Question:
The aim is to find the circularity between value in column c and all values obtained from updated "firstvalue" variable which are comma separated and stored in column "M".
'''
Sub circular()
Dim rng As Range, rng2 As Range, firstvalue As String, secondvalue As String
Set sh = ThisWorkbook.Worksheets("Sheet1")
lr = sh.Range("C" & Rows.Count).End(xlUp).Row
For Each rng In sh.Range("C5:C" & lr) 'iterating over each cell in column "c" from C5 till lastrow "lr".
firstvalue = rng.Offset(0, 10).value 'Corresponding cell value which is comma seperated in column
"M" i:e after 10 columns from "C".
Dim n As Variant
For Each n In Split(firstvalue, ",") 'Looping through each value obtained from split function.
Set rng2 = sh.Range("C5:C" & lr).Find(Trim(n), LookIn:=xlValues) 'Finding that split value again
in column "C".
If Not rng2 Is Nothing Then 'if exists in column c then get.
secondvalue = rng2.Offset(0, 10).value 'corresponding cell values.
firstvalue = firstvalue & "," & secondvalue 'now first value is concatnated
with initial firstvalue
End If
Next n
MsgBox firstvalue
'Now i want to itterate over updated "firstvalue" in split function and this goes on in circular
fashion until rng value exists in firstvalue.
Next rng 'then change next rng and continue the above whole process for this value and so on.
End Sub
'''
This code is working for initial firstvalue, can any one suggest any method to iterate over updated first value.
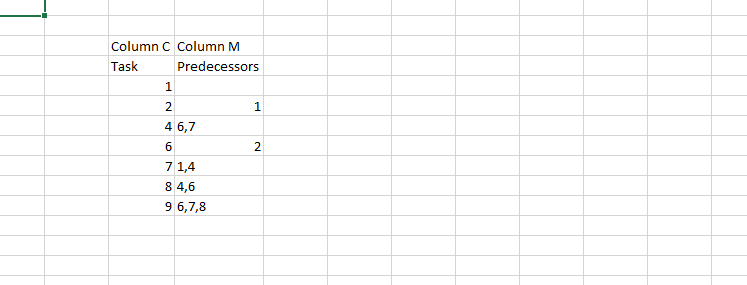
Answer: I'm not sure if I understand your goal exactly, but this code should find all predecessors for each task:
'''
Sub circular()
Dim sh As Worksheet
Dim rTask As Range
Dim oCell As Range
Dim oFound As Range
Dim lr As Long, j As Long
Dim aPredecessors As Variant
Dim sCurTask As String
Dim secondValue As String
Set sh = ThisWorkbook.Worksheets("Sheet1")
lr = sh.Range("C" & Rows.Count).End(xlUp).Row
Set rTask = sh.Range("C5:C" & lr)
For Each oCell In rTask
sCurTask = Trim(oCell.Text)
aPredecessors = getPredecessors(Trim(oCell.Offset(0, 10).Text))
j = LBound(aPredecessors)
Do Until j > UBound(aPredecessors)
secondValue = aPredecessors(j)
If sCurTask = secondValue Then
ReDim Preserve aPredecessors(j)
Debug.Print "Task '" & sCurTask & "': Cyclic link '" & secondValue & "' for '" & Join(aPredecessors, ",") & "'!"
aPredecessors(j) = aPredecessors(j) & " !!!"
Else
If secondValue <> vbNullString Then
Set oFound = rTask.Find(secondValue, LookIn:=xlValues)
If oFound Is Nothing Then
ReDim Preserve aPredecessors(j)
Debug.Print "Task '" & sCurTask & "': Task '" & secondValue & "' for '" & Join(aPredecessors, ",") & "' not found!"
aPredecessors(j) = aPredecessors(j) & " ???"
Else
Call addNewTasks(aPredecessors, Trim(oFound.Offset(0, 10).Text))
End If
End If
End If
j = j + 1
Loop
oCell.Offset(0, 11).Value = Join(aPredecessors, ",")
Next oCell
End Sub
Function getPredecessors(sPredecessors As String)
Dim i As Long
Dim aTemp As Variant, sRes As String
Dim sTest As String
sRes = vbNullString
aTemp = Split(sPredecessors, ",")
For i = LBound(aTemp) To UBound(aTemp)
sTest = Trim(aTemp(i))
If InStr("," & sRes & ",", "," & sTest & ",") = 0 Then sRes = sRes & sTest & ","
Next i
If Len(sRes) > 1 Then sRes = Left(sRes, Len(sRes) - 1)
getPredecessors = Split(sRes, ",")
End Function
Sub addNewTasks(aData As Variant, sPredecessors As String)
Dim i As Long, uB As Long
Dim aTemp As Variant
Dim sTest As String, sValid As String
aTemp = Split(sPredecessors, ",")
If UBound(aTemp) >= 0 Then ' Not empty
sValid = "," & Join(aData, ",") & ","
For i = LBound(aTemp) To UBound(aTemp)
sTest = Trim(aTemp(i))
If sTest <> vbNullString Then
If InStr(sValid, "," & sTest & ",") = 0 Then
uB = UBound(aData) + 1
ReDim Preserve aData(uB)
aData(uB) = sTest
sValid = "," & Join(aData, ",") & ","
End If
End If
Next i
End If
End Sub
'''